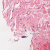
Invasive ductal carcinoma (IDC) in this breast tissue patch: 0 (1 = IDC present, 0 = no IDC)